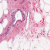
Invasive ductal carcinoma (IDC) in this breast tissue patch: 0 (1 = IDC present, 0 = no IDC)